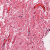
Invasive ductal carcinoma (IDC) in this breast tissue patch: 0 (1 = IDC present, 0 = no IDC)